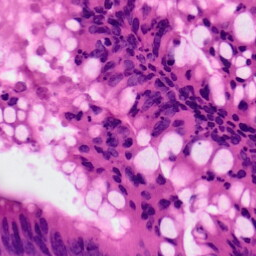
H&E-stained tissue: Colon